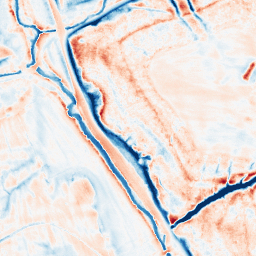
Category: classical
Decomposition family: gaussian
Decomposition parameters: sigma: 5
Upsampling method: quartic
Upsampling parameters: scale: 2
Upsampling scale: 2